Field crop: maize
Growth stage: 2
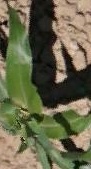
Species: maize